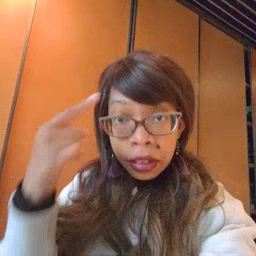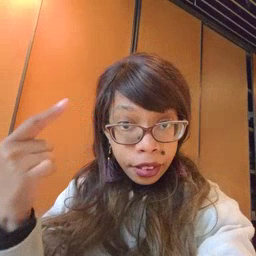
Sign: penny